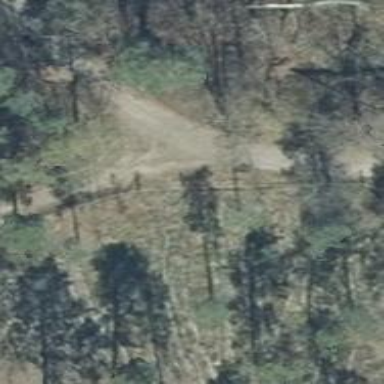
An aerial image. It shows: Sandy track road with grade3 tracktype.